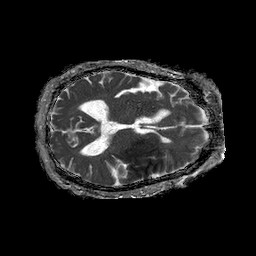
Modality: ADC
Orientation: axial
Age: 54
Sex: male
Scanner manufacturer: philips
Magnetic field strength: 1.5 T
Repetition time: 4.6 s
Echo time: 0.08941 s